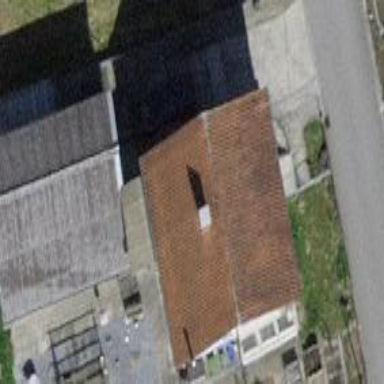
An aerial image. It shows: Building with tile roof.